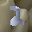
Label: 2